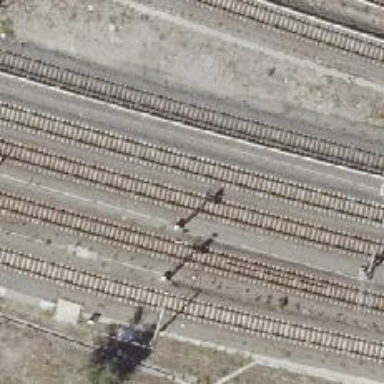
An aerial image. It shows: Railway signal.